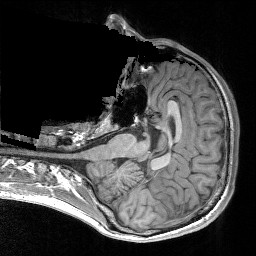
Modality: T1w
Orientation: axial